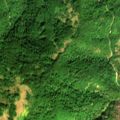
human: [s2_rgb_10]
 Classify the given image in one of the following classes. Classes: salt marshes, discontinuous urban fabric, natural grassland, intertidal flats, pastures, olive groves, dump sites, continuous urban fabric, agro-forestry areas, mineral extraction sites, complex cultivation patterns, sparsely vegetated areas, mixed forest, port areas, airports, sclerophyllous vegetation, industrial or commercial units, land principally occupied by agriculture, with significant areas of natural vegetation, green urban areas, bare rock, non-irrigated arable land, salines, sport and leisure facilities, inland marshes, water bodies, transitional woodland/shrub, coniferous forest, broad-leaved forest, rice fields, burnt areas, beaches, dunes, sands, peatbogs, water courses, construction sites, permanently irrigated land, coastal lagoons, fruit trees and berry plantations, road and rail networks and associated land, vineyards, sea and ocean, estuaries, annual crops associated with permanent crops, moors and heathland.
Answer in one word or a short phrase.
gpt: broad-leaved forest, transitional woodland/shrub